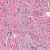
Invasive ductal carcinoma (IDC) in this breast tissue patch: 1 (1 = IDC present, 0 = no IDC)